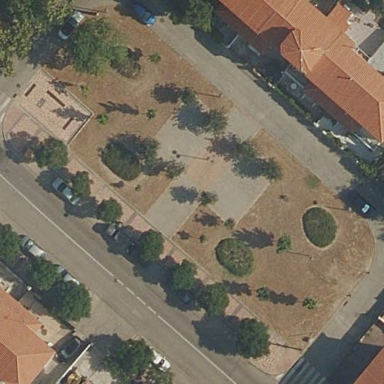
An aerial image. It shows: Park.